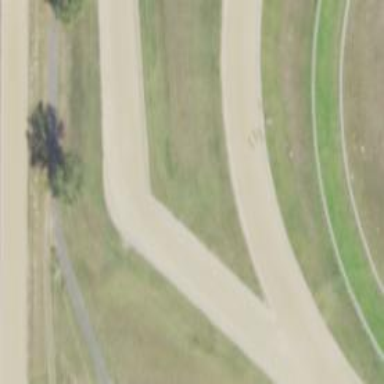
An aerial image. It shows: Horse racing track for leisure and sport activities.